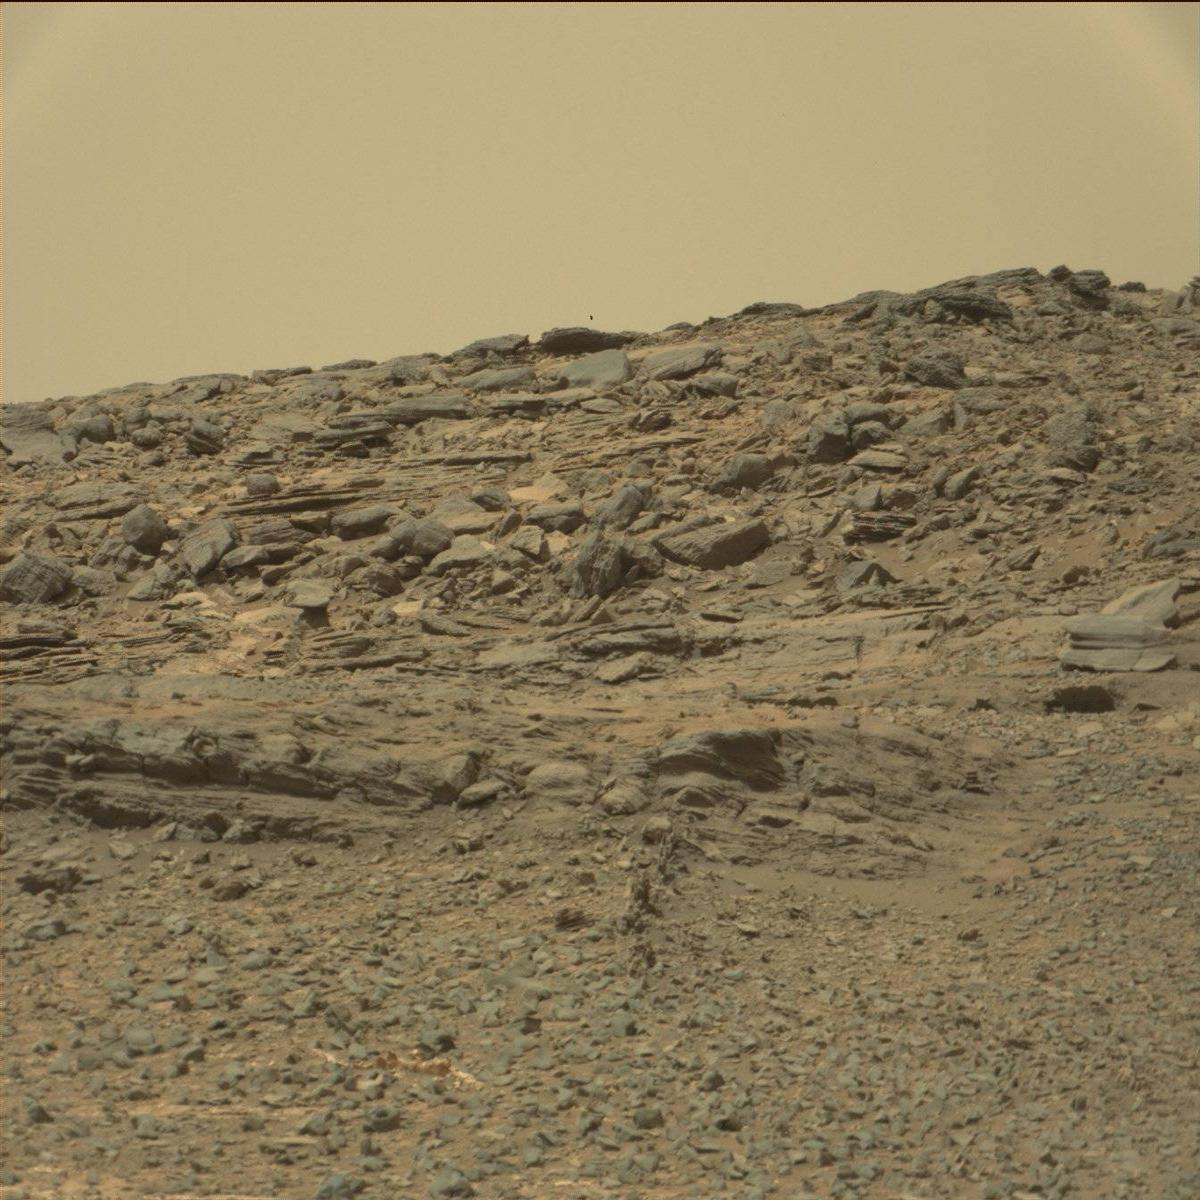
Terrain classes present: Bedrock, Rock, Sand / Soil, Sky